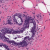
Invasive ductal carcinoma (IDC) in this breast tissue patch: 0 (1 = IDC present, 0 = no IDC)